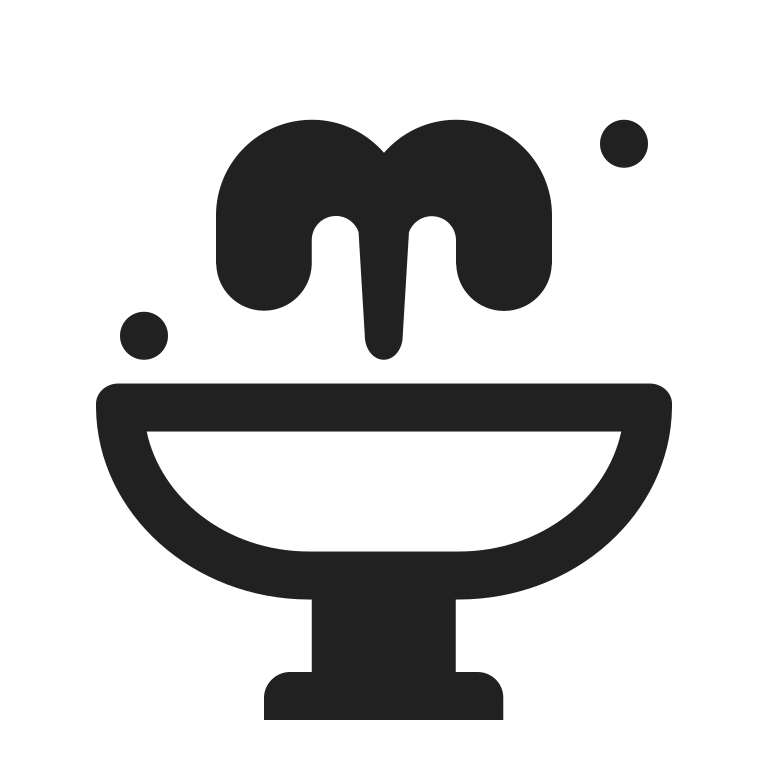
fountain high contrast